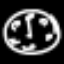
Label: clock